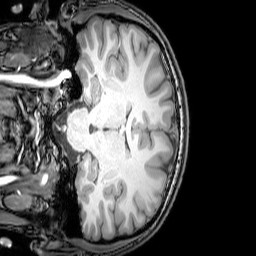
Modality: T1w
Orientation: coronal
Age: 25
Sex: male
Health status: healthy
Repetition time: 0.081 s
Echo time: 0.037 s